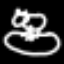
Label: frog